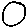
Label: circle